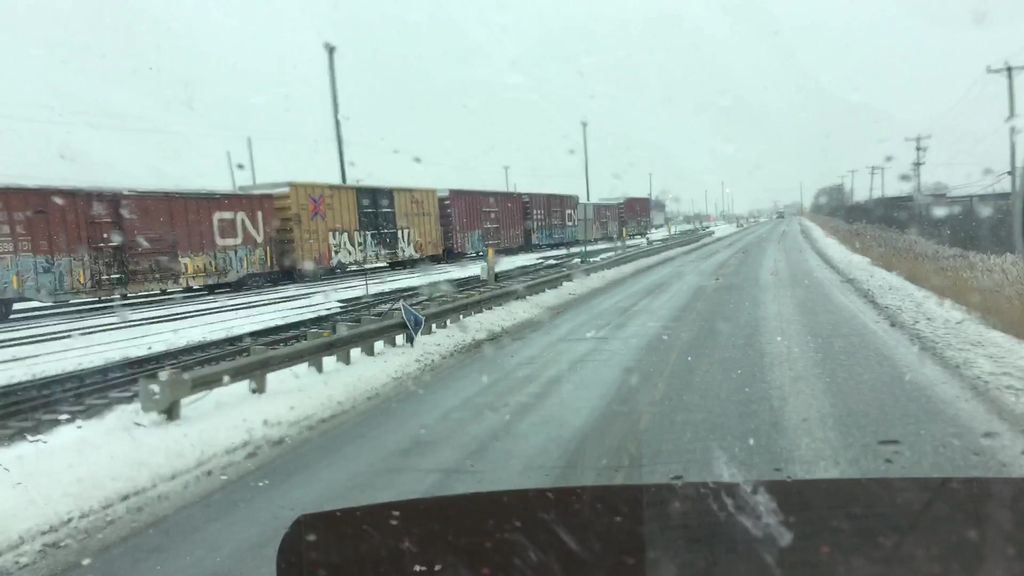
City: montreal